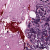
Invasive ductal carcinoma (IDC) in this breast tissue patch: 0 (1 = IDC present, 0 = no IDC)